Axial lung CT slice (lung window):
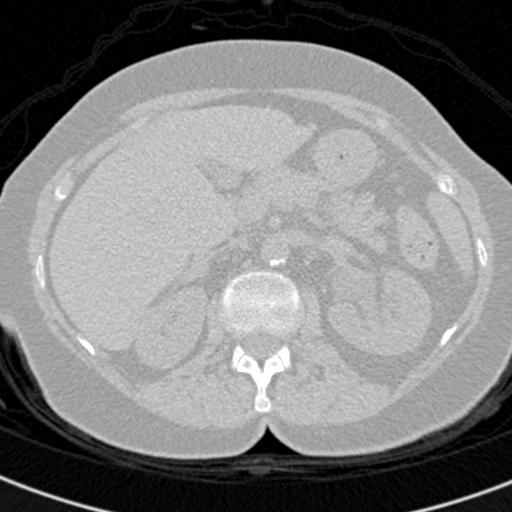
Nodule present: no